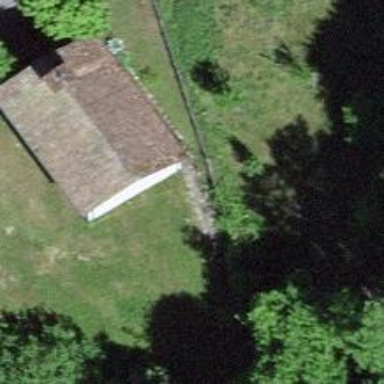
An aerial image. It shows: Chapel building.